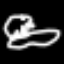
Label: frog